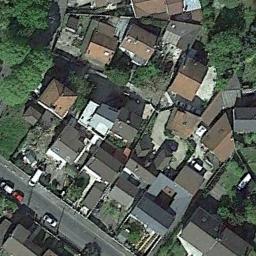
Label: dense_residential